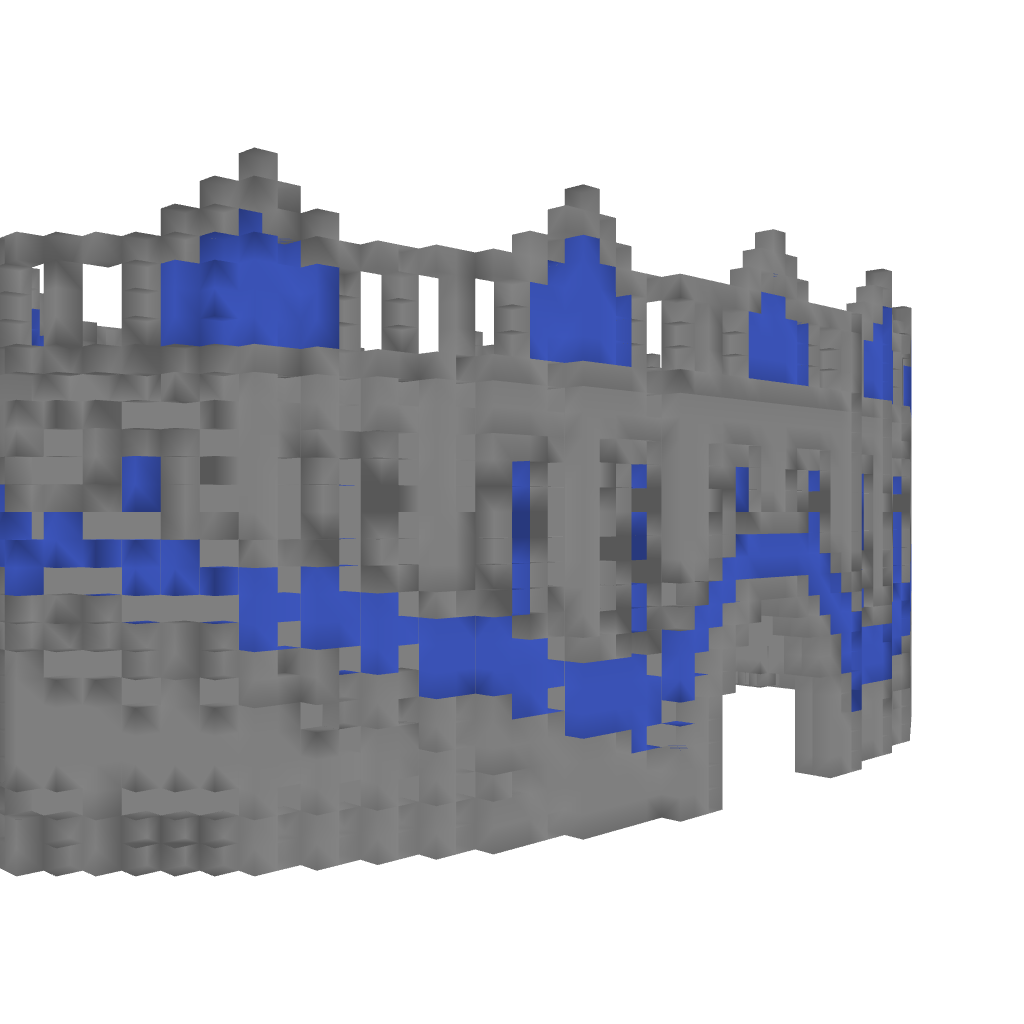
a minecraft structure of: Paul's Structure high quality